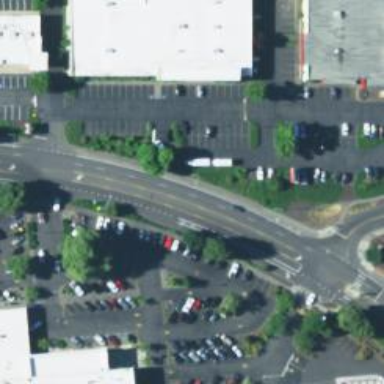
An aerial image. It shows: Parking space is available.